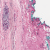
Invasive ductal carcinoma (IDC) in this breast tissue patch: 0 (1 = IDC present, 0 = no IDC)